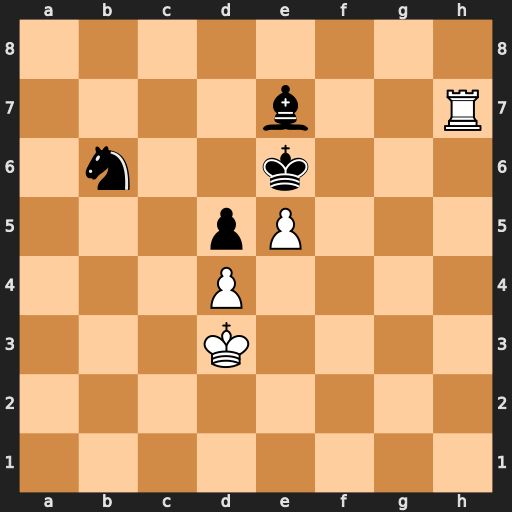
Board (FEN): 8/4b2R/1n2k3/3pP3/3P4/3K4/8/8
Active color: w
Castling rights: -
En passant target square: -
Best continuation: Rh6+ Kd7 Rxb6